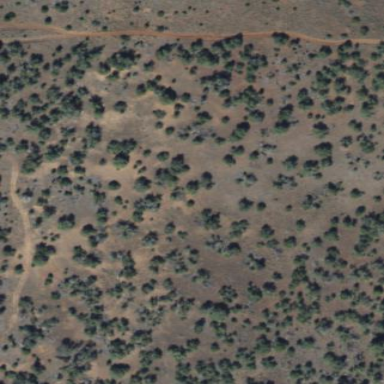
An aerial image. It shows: Area covered in scrub vegetation.